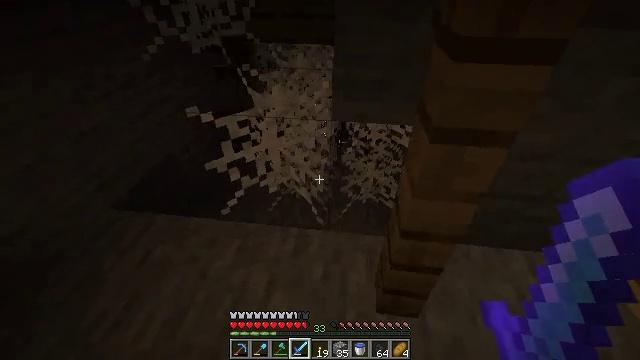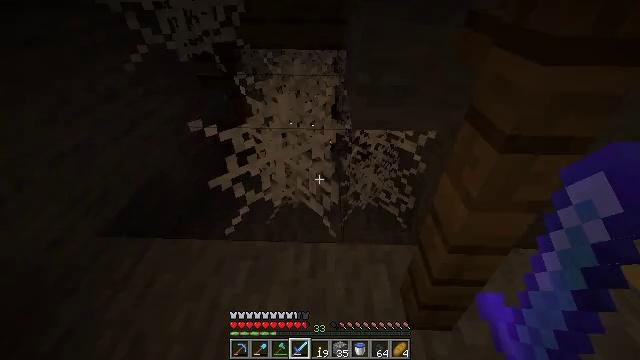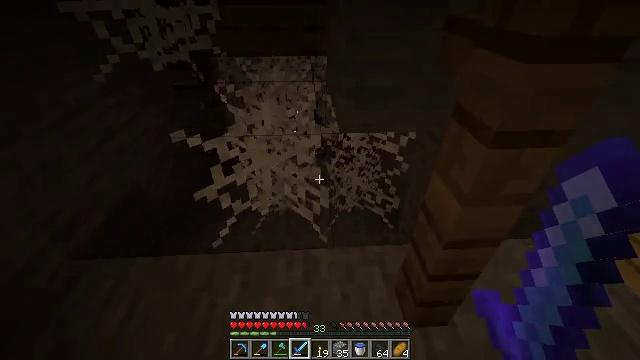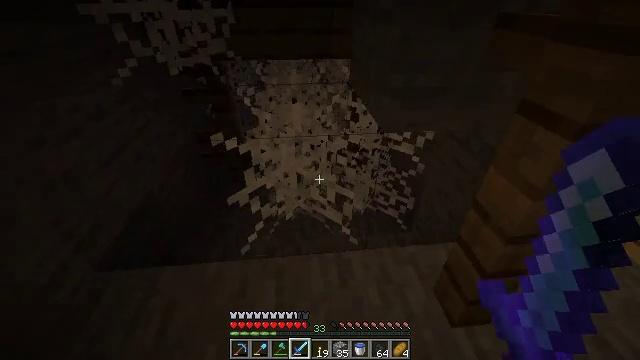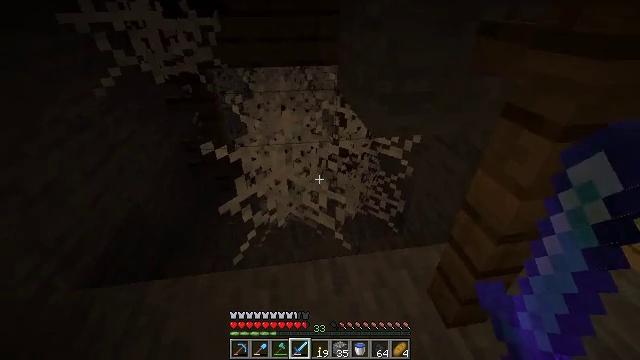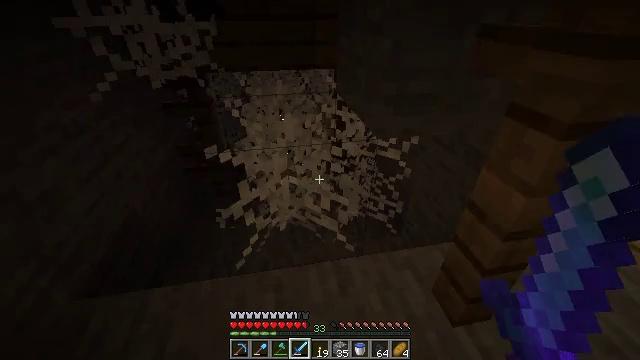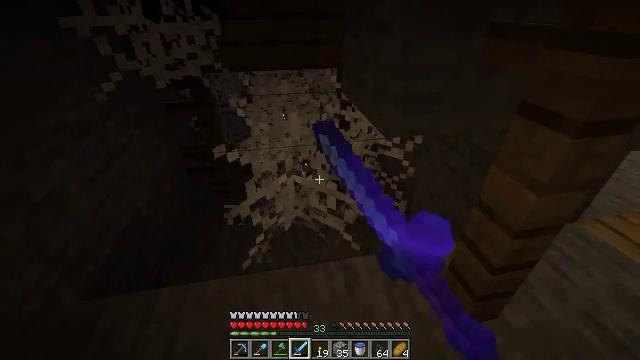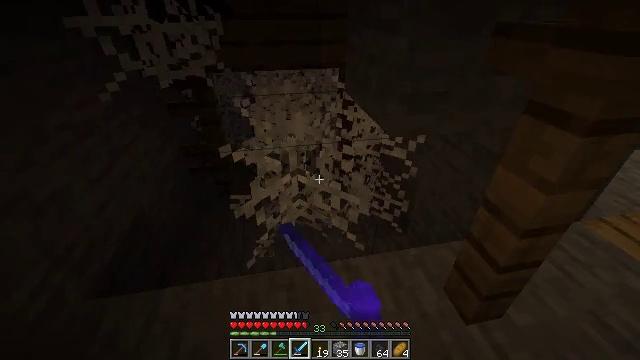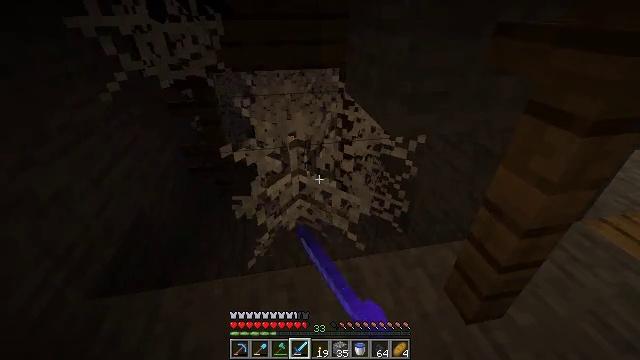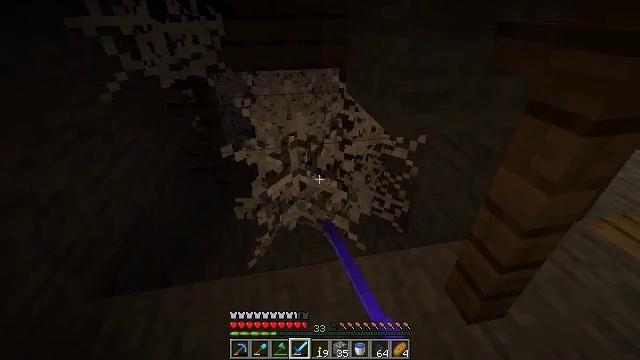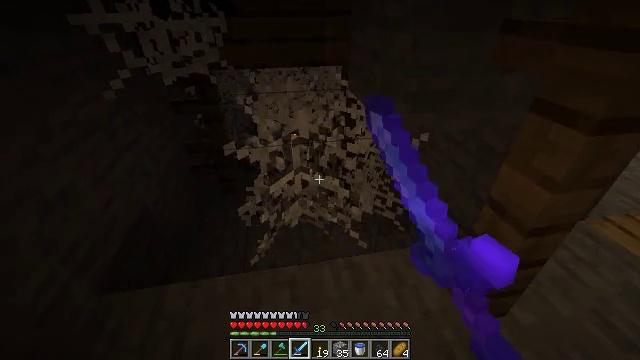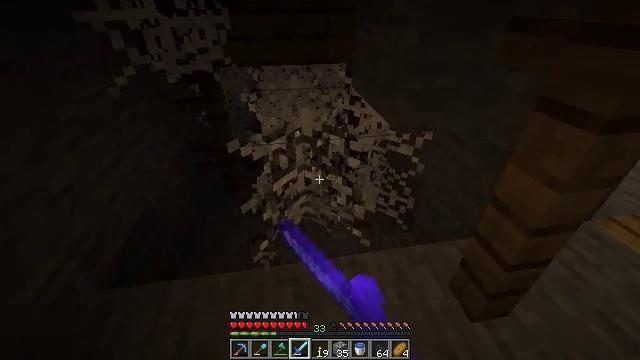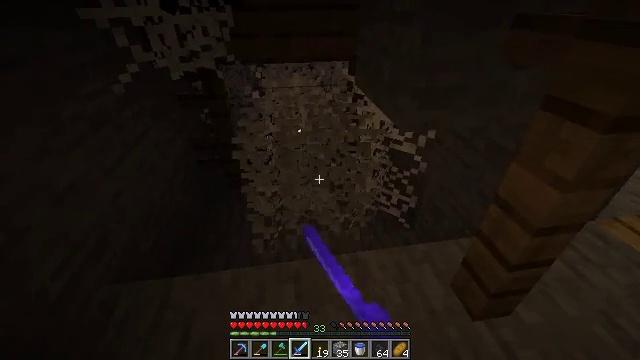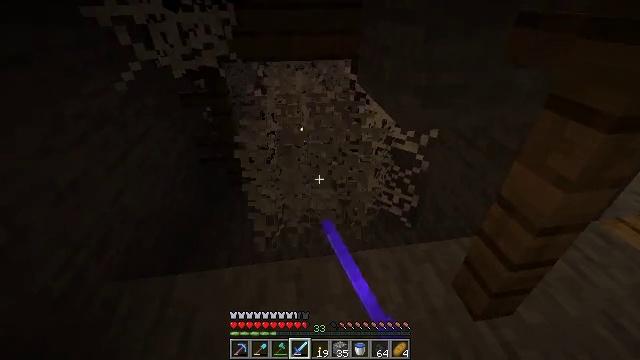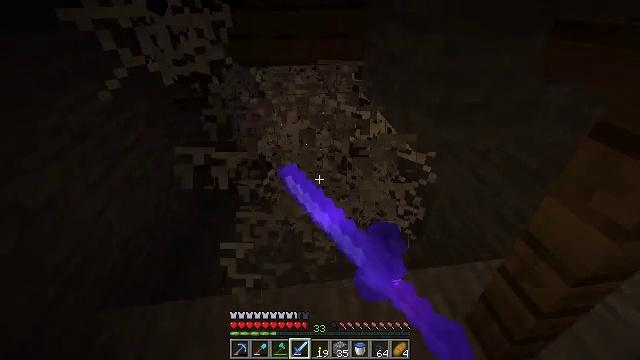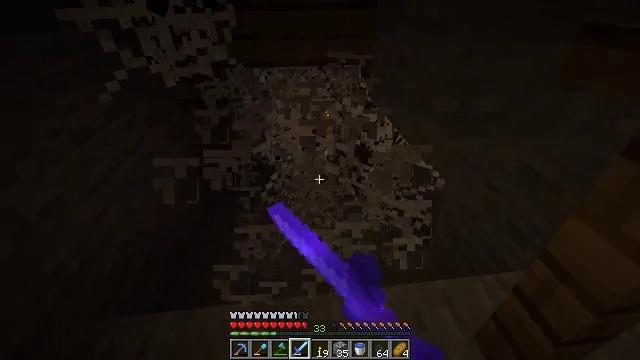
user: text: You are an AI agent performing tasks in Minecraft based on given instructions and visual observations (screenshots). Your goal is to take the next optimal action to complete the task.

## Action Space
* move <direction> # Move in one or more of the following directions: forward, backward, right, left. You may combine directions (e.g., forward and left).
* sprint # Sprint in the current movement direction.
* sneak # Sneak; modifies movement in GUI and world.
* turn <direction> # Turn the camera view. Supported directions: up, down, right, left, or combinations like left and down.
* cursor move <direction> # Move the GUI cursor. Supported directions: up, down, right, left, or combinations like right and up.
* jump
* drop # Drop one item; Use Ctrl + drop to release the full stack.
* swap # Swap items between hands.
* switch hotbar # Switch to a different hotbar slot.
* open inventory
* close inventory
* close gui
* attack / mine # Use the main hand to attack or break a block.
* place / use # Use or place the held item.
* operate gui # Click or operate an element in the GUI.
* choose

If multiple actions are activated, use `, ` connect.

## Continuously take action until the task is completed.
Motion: motion action
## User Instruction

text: Clear out the cobweb from the stronghold.
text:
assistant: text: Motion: move left, turn right
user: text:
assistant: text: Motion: move left, turn right and up
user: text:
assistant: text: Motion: turn right
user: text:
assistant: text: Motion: turn right and up
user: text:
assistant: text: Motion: turn right, attack / mine
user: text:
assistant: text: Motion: attack / mine
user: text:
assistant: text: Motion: attack / mine
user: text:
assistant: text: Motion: attack / mine
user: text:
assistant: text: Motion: attack / mine
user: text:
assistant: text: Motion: attack / mine
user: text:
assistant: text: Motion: attack / mine
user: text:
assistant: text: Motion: attack / mine
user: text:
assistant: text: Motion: move forward, attack / mine
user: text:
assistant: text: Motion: move forward, attack / mine
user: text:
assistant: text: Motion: move forward, turn left, attack / mine
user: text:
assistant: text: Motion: move forward, turn left, attack / mine
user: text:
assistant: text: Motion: turn left, attack / mine
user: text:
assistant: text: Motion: turn left, attack / mine
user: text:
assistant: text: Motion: attack / mine
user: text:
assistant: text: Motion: attack / mine
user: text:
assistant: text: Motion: attack / mine
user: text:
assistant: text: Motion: attack / mine
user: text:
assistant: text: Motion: attack / mine
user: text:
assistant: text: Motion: attack / mine
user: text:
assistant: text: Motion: attack / mine
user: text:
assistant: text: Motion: attack / mine
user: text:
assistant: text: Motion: attack / mine
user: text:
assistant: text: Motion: attack / mine
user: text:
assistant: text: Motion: turn right and down, attack / mine
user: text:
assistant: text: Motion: attack / mine